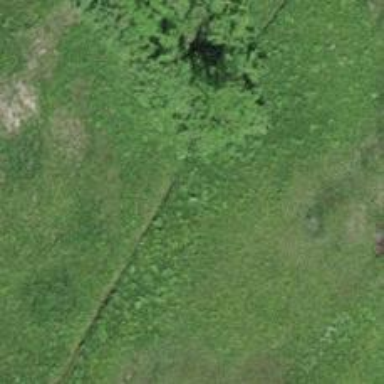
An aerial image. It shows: Ditch serving as waterway.